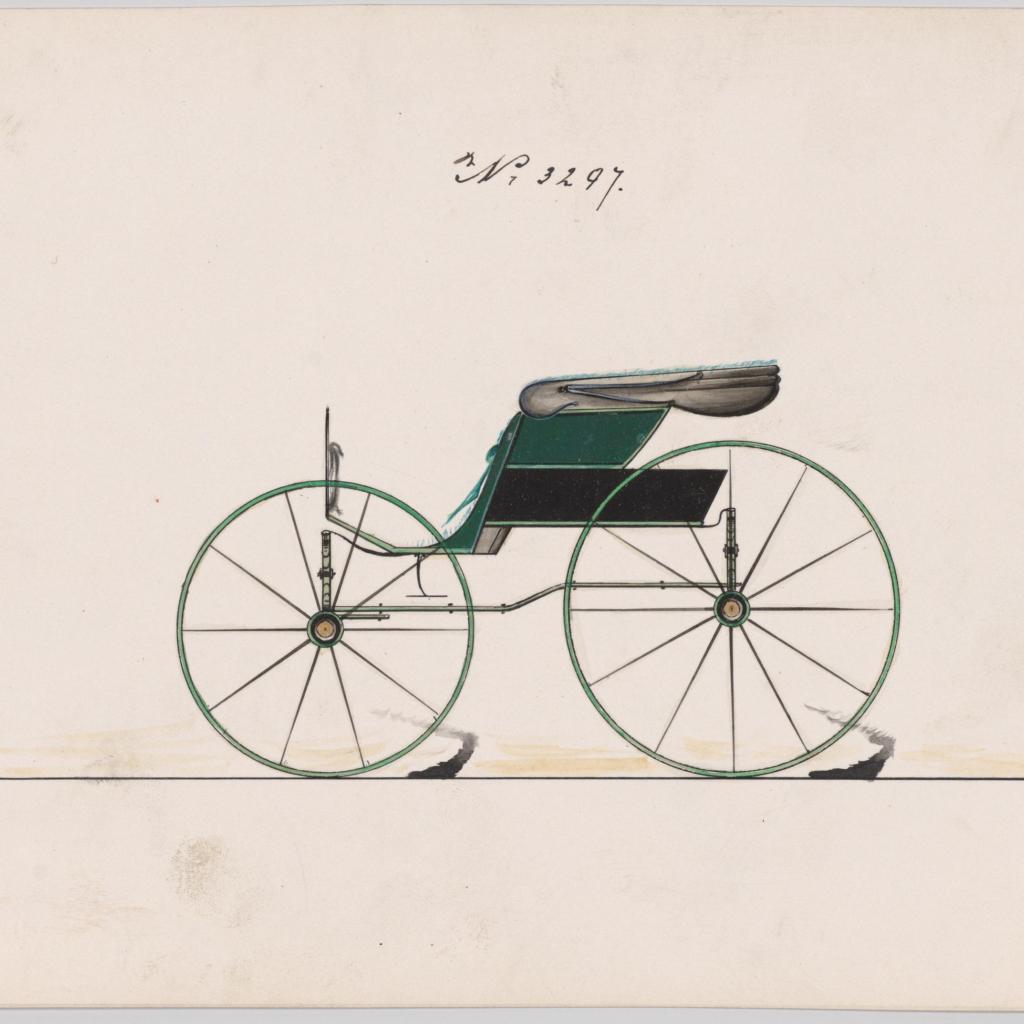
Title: Design for Pony Phaeton, no. 3297
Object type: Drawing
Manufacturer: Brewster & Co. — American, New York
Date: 1877
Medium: Pen and black ink, watercolor and gouache with gum arabic
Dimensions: Sheet: 5 7/8 x 9 in. (14.9 x 22.9 cm)
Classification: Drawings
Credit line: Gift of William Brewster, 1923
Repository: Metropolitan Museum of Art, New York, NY